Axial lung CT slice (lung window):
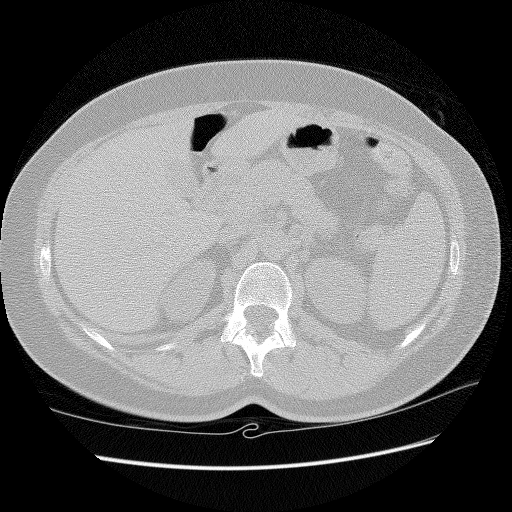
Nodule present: no